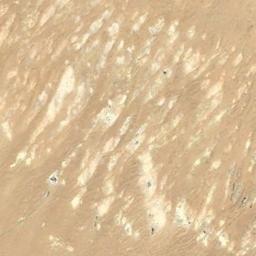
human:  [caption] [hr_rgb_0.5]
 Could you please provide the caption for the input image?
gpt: The desert has yellow sand and lots of transverse sand ridges .

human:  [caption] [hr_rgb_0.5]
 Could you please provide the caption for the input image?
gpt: There are yellow desert with lines of bare land .

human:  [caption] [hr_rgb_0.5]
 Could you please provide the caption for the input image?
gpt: Nothing else can be seen in this desert .

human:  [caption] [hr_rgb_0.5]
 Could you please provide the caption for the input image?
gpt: The light yellow desert covers the white bare land .

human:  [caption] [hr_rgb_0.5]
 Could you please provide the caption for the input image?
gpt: A desert covered with sand and bare land .